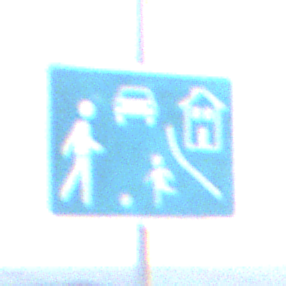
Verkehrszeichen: BeginnVerkehrsberuhigterBereich
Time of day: SunriseSunset
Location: Outdoor (Nature)
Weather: PartlyCloudy
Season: NotSpecified
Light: Natural